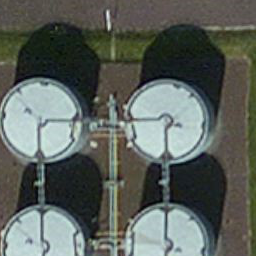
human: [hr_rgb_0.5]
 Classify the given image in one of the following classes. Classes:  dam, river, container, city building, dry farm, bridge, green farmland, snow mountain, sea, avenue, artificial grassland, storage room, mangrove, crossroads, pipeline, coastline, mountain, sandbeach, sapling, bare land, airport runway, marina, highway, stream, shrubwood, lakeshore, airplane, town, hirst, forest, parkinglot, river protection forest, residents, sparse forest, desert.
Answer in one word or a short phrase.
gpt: storage room